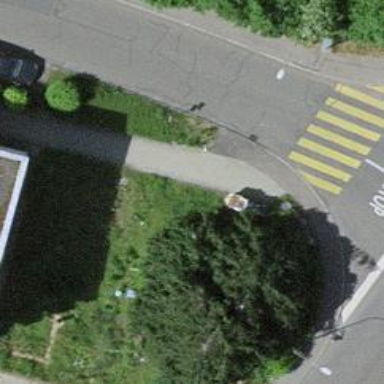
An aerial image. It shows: Bus stop with platform for public transport.